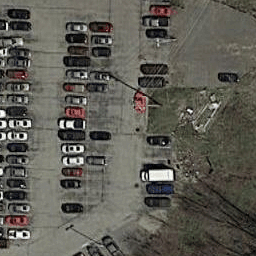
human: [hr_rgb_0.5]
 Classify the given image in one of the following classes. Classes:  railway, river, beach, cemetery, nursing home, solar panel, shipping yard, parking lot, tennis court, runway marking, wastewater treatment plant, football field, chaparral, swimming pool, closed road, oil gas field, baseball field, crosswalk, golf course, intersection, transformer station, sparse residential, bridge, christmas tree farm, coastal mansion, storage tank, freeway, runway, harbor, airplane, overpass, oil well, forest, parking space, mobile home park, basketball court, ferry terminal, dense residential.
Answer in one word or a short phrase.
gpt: parking lot